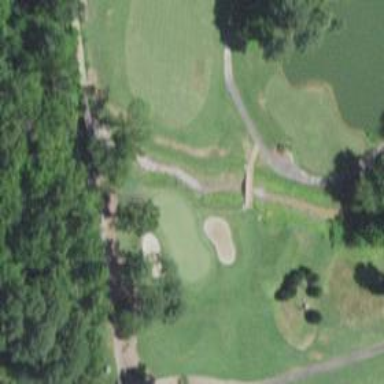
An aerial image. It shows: Pathway for golfing.